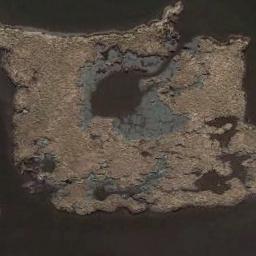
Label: wetland